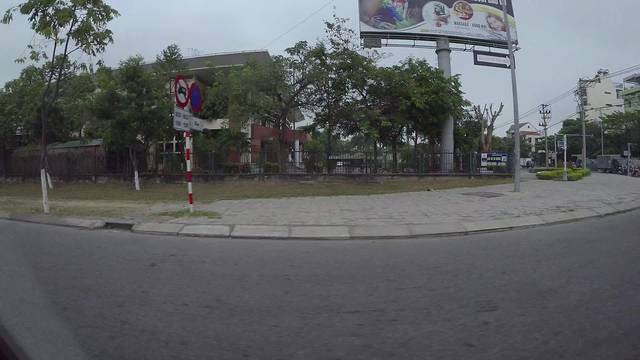
Region: Vietnam
Coordinates: 16.027, 108.221